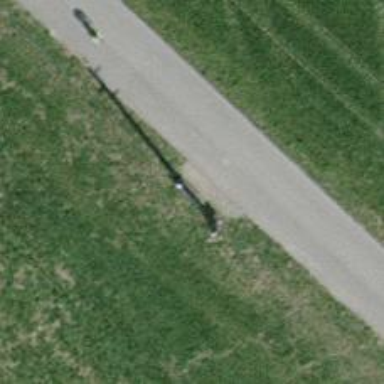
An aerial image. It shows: Brown bench.